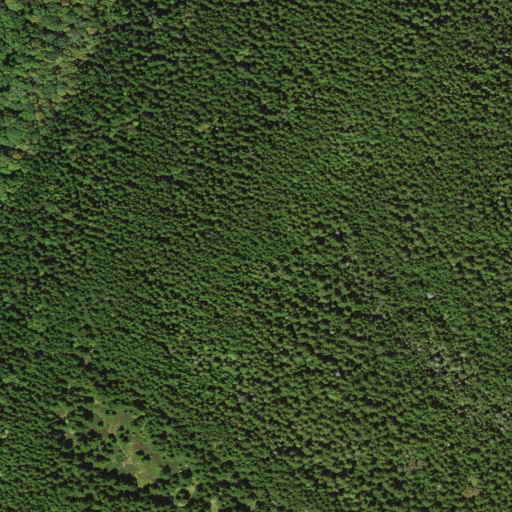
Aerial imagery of mountain in West Virginia named Horse Rock containing evergreen forest, mixed forest, and deciduous forest